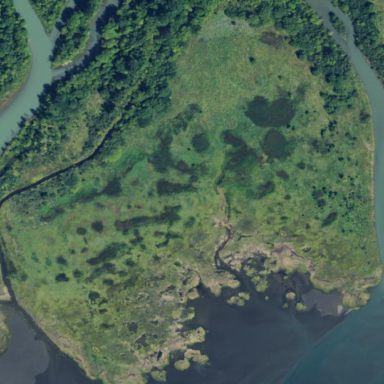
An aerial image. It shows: Tidal wetland characterized by saltmarsh vegetation.